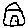
Label: house